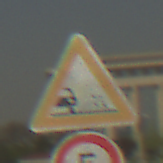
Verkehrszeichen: SplittSchotter
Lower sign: Geschwindigkeit5
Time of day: MorningAfternoon
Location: Outdoor (Suburban)
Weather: Clear
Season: NotSpecified
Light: Natural